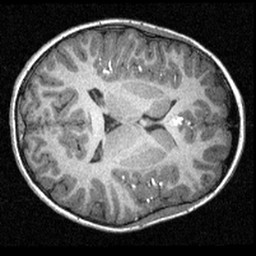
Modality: T1w
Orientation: axial
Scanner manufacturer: siemens
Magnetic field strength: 3 T
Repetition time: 1.57 s
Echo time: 0.00304 s